Interaction volume radius: 10 \u00c5
Interaction volume height: 20 \u00c5
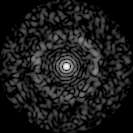
Disorder parameter: 0.81